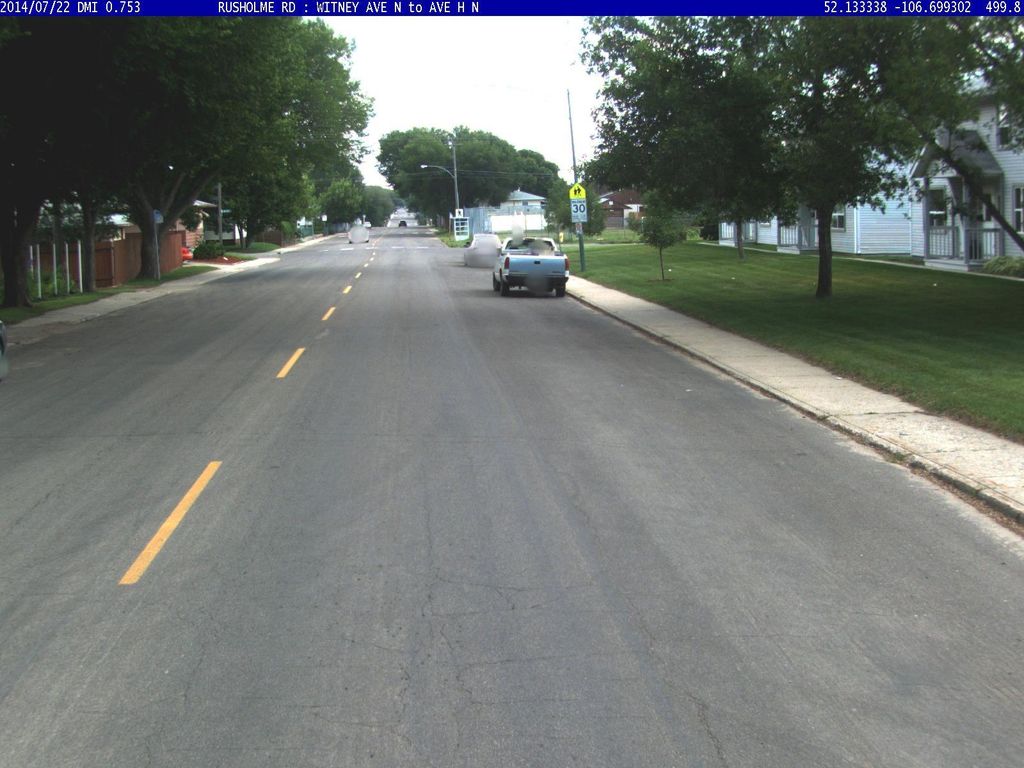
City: saskatoon